Question: I am having trouble controlling the colour of barplots in ggplot
'''
require(mice)
require(ggplot2)
impute <- mice(nhanes, seed = 101)
ldt <-complete(impute,"long", include=TRUE)
ldt$Imputed<-ifelse(ldt$".imp"==0,"Observed","Imputed")
ggplot(ldt[!is.na(ldt$hyp),], aes(x= factor(hyp), colour=Imputed)) +
geom_bar() +
facet_wrap(~.imp, nrow = 1) +
scale_y_continuous(expand = c(0,0))
'''
Which gives:

But I would like the bars to be filled with the colour, so I tried:
'''
ggplot(ldt[!is.na(ldt$hyp),], aes(x= factor(hyp))) +
geom_bar(colour = Imputed) +
facet_wrap(~.imp, nrow = 1) +
scale_y_continuous(expand = c(0,0))
'''
But this gives the error:
'''
Error in do.call("layer", list(mapping = mapping, data = data, stat = stat, :
object 'Imputed' not found
'''
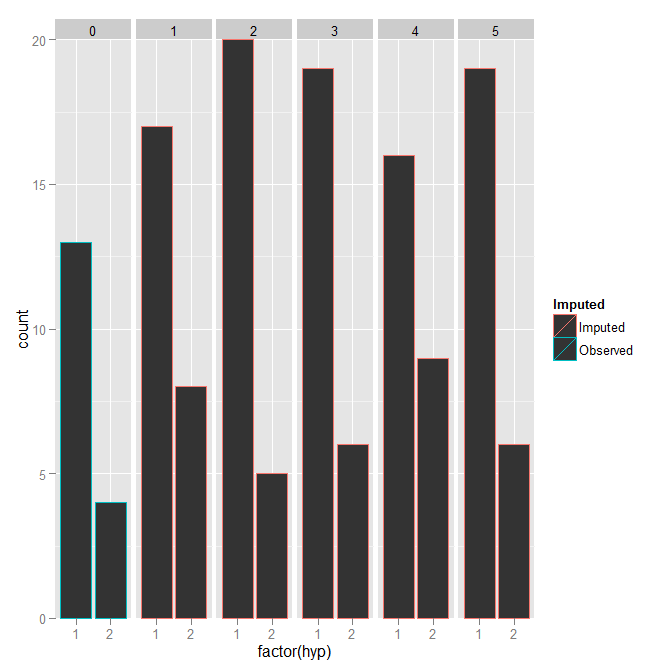
Answer: Use 'fill=Imputed' instead of 'colour=Imputed' in your first attempt.
'''
ggplot(ldt[!is.na(ldt$hyp),], aes(x= factor(hyp), fill=Imputed)) +
geom_bar() +
facet_wrap(~.imp, nrow = 1) +
scale_y_continuous(expand = c(0,0))
'''
You could set 'fill=Imputed' in 'geom_bar' instead, but you'd have to wrap it in a call to 'aes', as you would in the call to 'ggplot'.